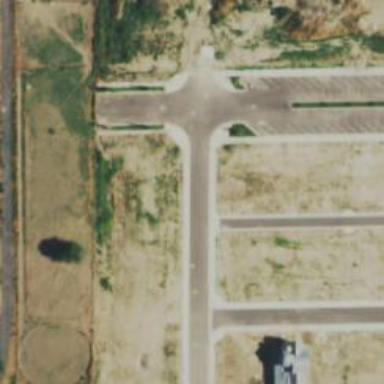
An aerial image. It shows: Unmarked crossing on footway.